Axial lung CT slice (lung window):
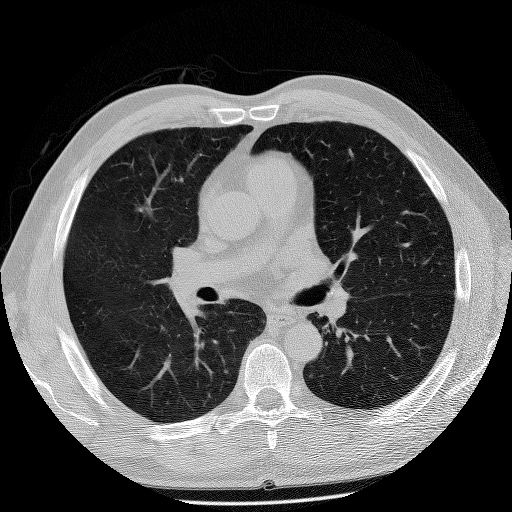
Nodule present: yes
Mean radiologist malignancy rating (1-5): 3